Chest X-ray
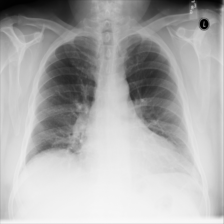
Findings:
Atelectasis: negative
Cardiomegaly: positive
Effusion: negative
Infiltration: negative
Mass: negative
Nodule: negative
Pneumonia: negative
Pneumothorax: negative
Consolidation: negative
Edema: negative
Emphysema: negative
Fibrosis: negative
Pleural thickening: negative
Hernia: negative